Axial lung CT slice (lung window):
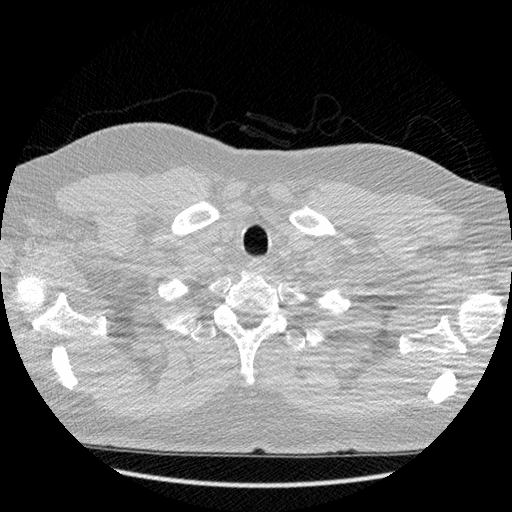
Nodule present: no